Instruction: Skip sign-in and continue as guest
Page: checkout
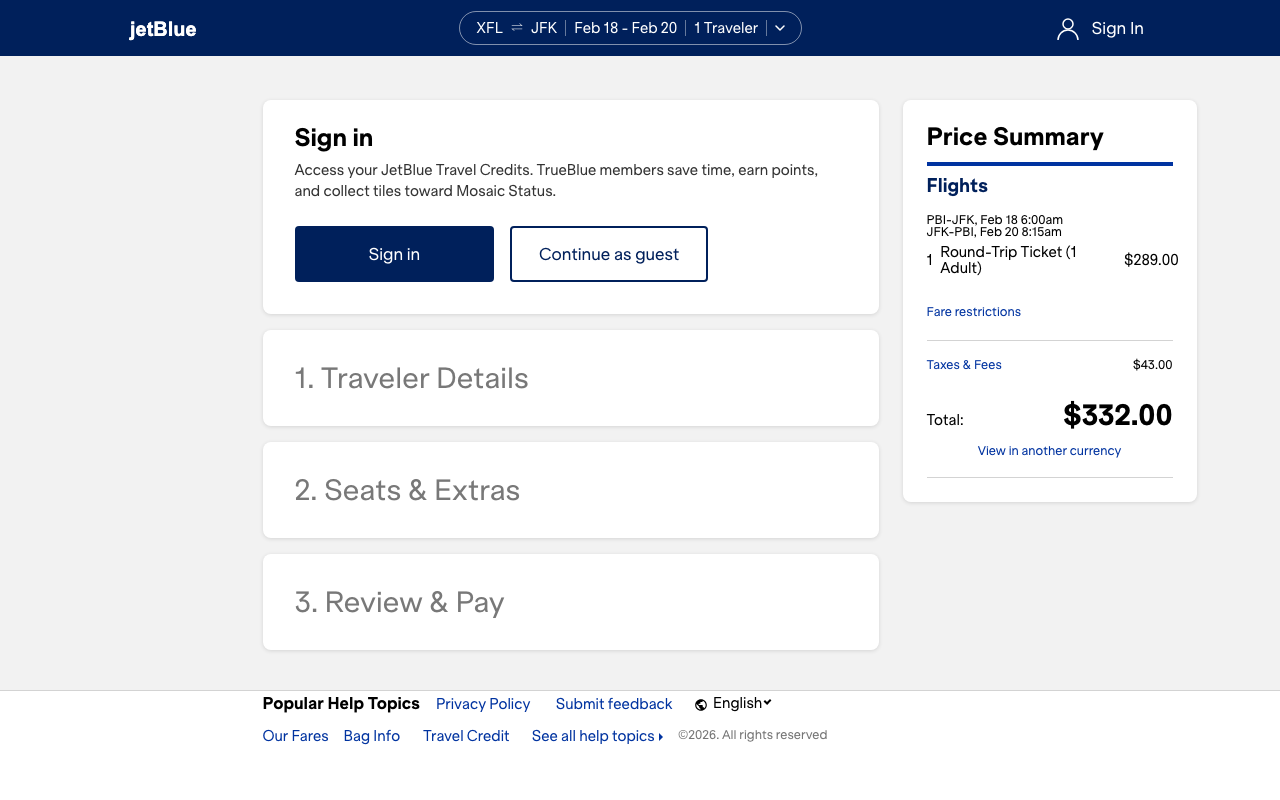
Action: click